Question: I am working on a Magento ver. 1.11.2.0 (enterprise).
I am following Allan Storm's Post <URL>.
My modules config.xml :
'''
<?xml version="1.0"?>
<config>
<modules>
<Invent_Instance>
<version>0.1</version>
</Invent_Instance>
</modules>
<global>
<models>
<instance>
<class>Invent_Instance_Model</class>
<resourceModel>instance_mysql4</resourceModel>
</instance>
<instance_mysql4>
<class>Invent_Instance_Model_Mysql4</class>
<entities>
<instance>
<table>instance</table>
</instance>
</entities>
</instance_mysql4>
</models>
<resources>
<instance_setup>
<setup>
<module>Invent_Instance</module>
<class>Invent_Instance_Model_Resource_Mysql4_Setup</class>
</setup>
<connection>
<use>core_setup</use>
</connection>
</instance_setup>
<instance_write>
<connection>
<use>core_write</use>
</connection>
</instance_write>
<instance_read>
<connection>
<use>core_read</use>
</connection>
</instance_read>
</resources>
'''
...
The class Invent_Instance_Model_Resource_Mysql4_Setup seems to be called ok as before i created it, it gave out an error saying it doesnt exist.
My files structure looks like :

with the contents of my installer being
'''
echo 'Running This Upgrade: '.get_class($this)."
<br />
";
die("Exit for now");
'''
after removing all cache, i reload my admin module and it loads without giving output or obviously without running this script.
Can someone please show my what im doing wrong? I have double check the module version number (0.1) and cant figure out why its not running.
Is there anything wrong with my modules model setup? thanks for any assistance here!
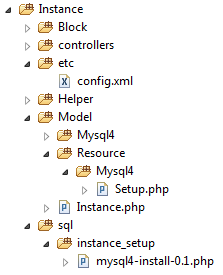
Answer: Looking at the above everything there seems fine.
It is worth checking the core_resource table and look for instance_setup in the "code" column if the value in the "value" column matches the version number in the config.xml then the script won't be run.
You can always delete this row to run the install script again.